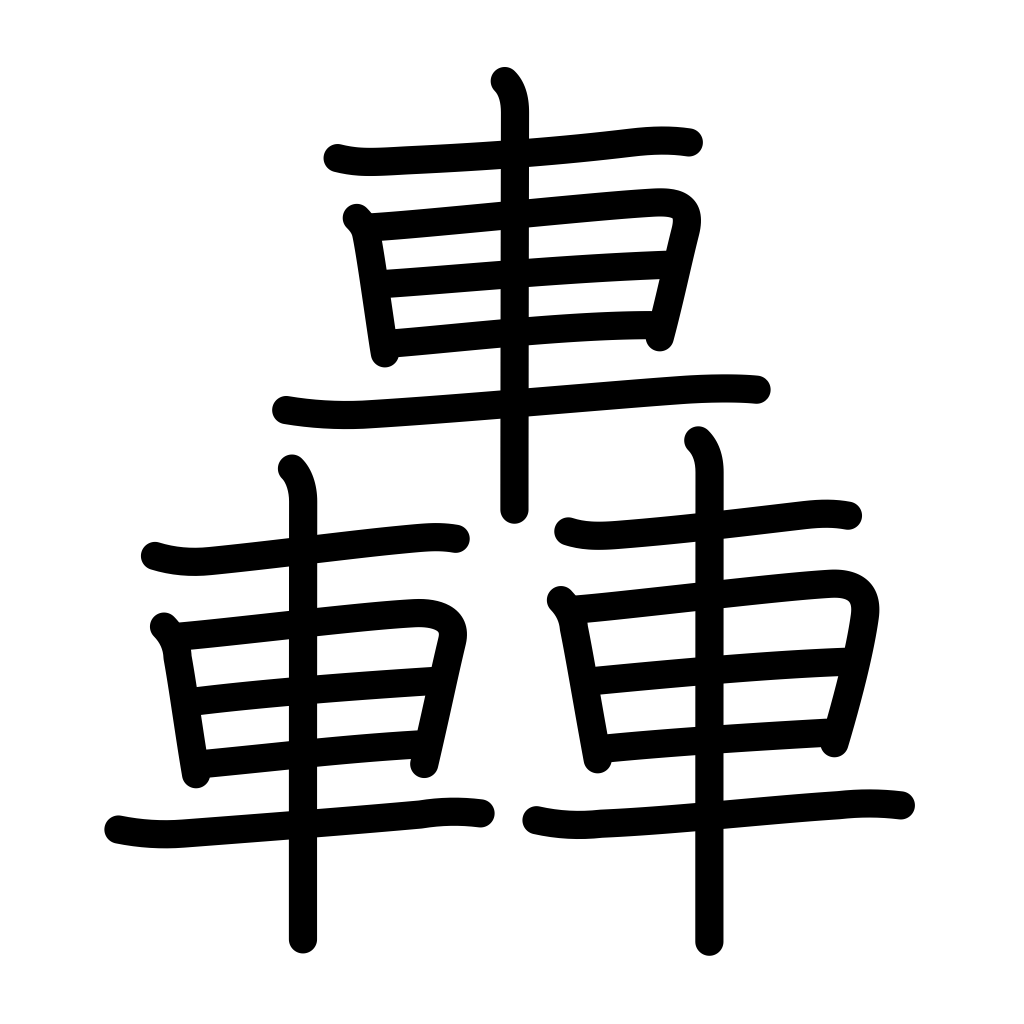
Meaning: roar, thunder, boom resound